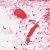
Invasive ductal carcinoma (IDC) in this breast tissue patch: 0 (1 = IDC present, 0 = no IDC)